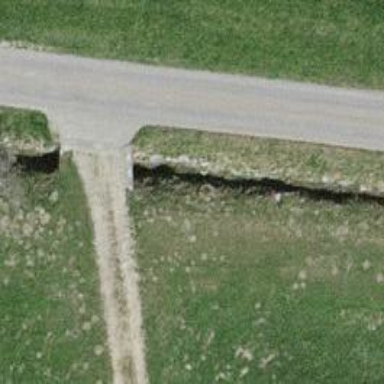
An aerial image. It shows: Ditch serving as waterway.